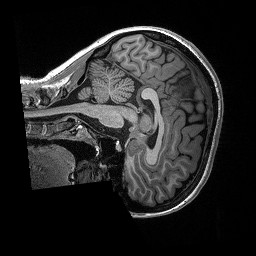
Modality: T1w
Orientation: sagittal
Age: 29
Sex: female